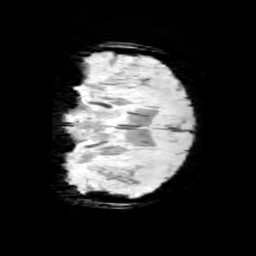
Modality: minIP
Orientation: coronal
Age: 10
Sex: female
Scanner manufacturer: siemens
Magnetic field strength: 3 T
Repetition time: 0.027 s
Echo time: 0.02 s